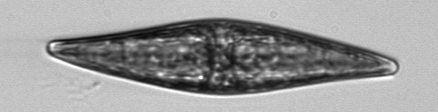
Label: Pleurosigma